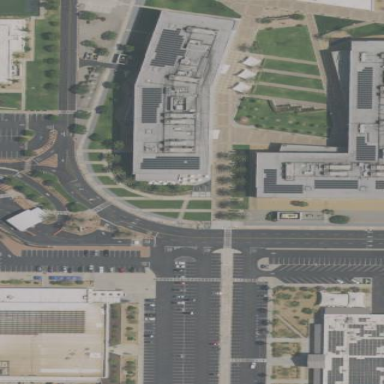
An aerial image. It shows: Government office building that serves military purposes.